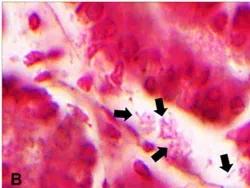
Representative photomicrographs of gram staining. (B) Gram-negative bacterial colonies (arrows) in the crypts of the intestines. 1,500x magnification.
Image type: medical_photograph (skin_photograph)